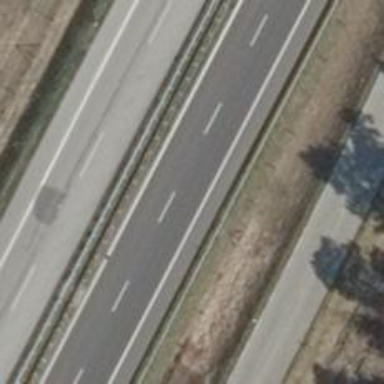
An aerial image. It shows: Trunk motorroad.